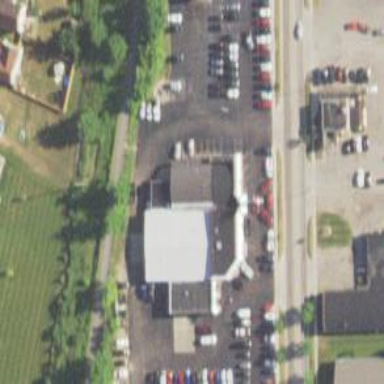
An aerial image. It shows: Commercial building.